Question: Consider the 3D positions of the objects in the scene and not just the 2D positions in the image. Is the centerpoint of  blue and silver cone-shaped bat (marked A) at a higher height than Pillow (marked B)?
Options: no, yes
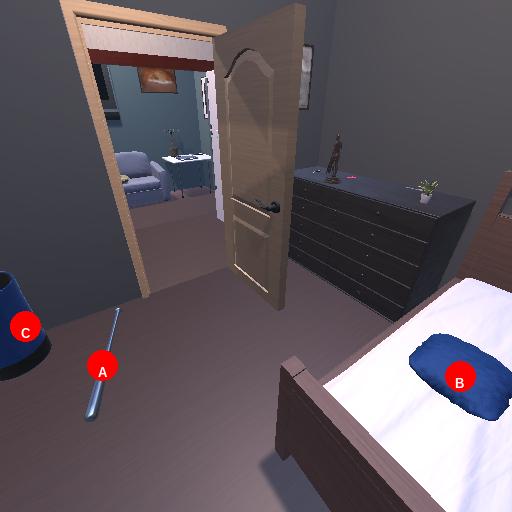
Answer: no